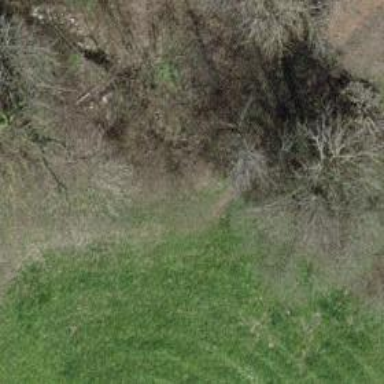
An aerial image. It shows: Path covered in grass.